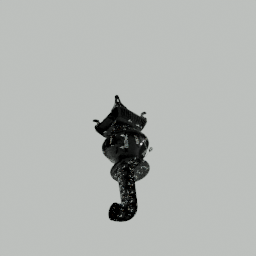
Label: appliances